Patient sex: F
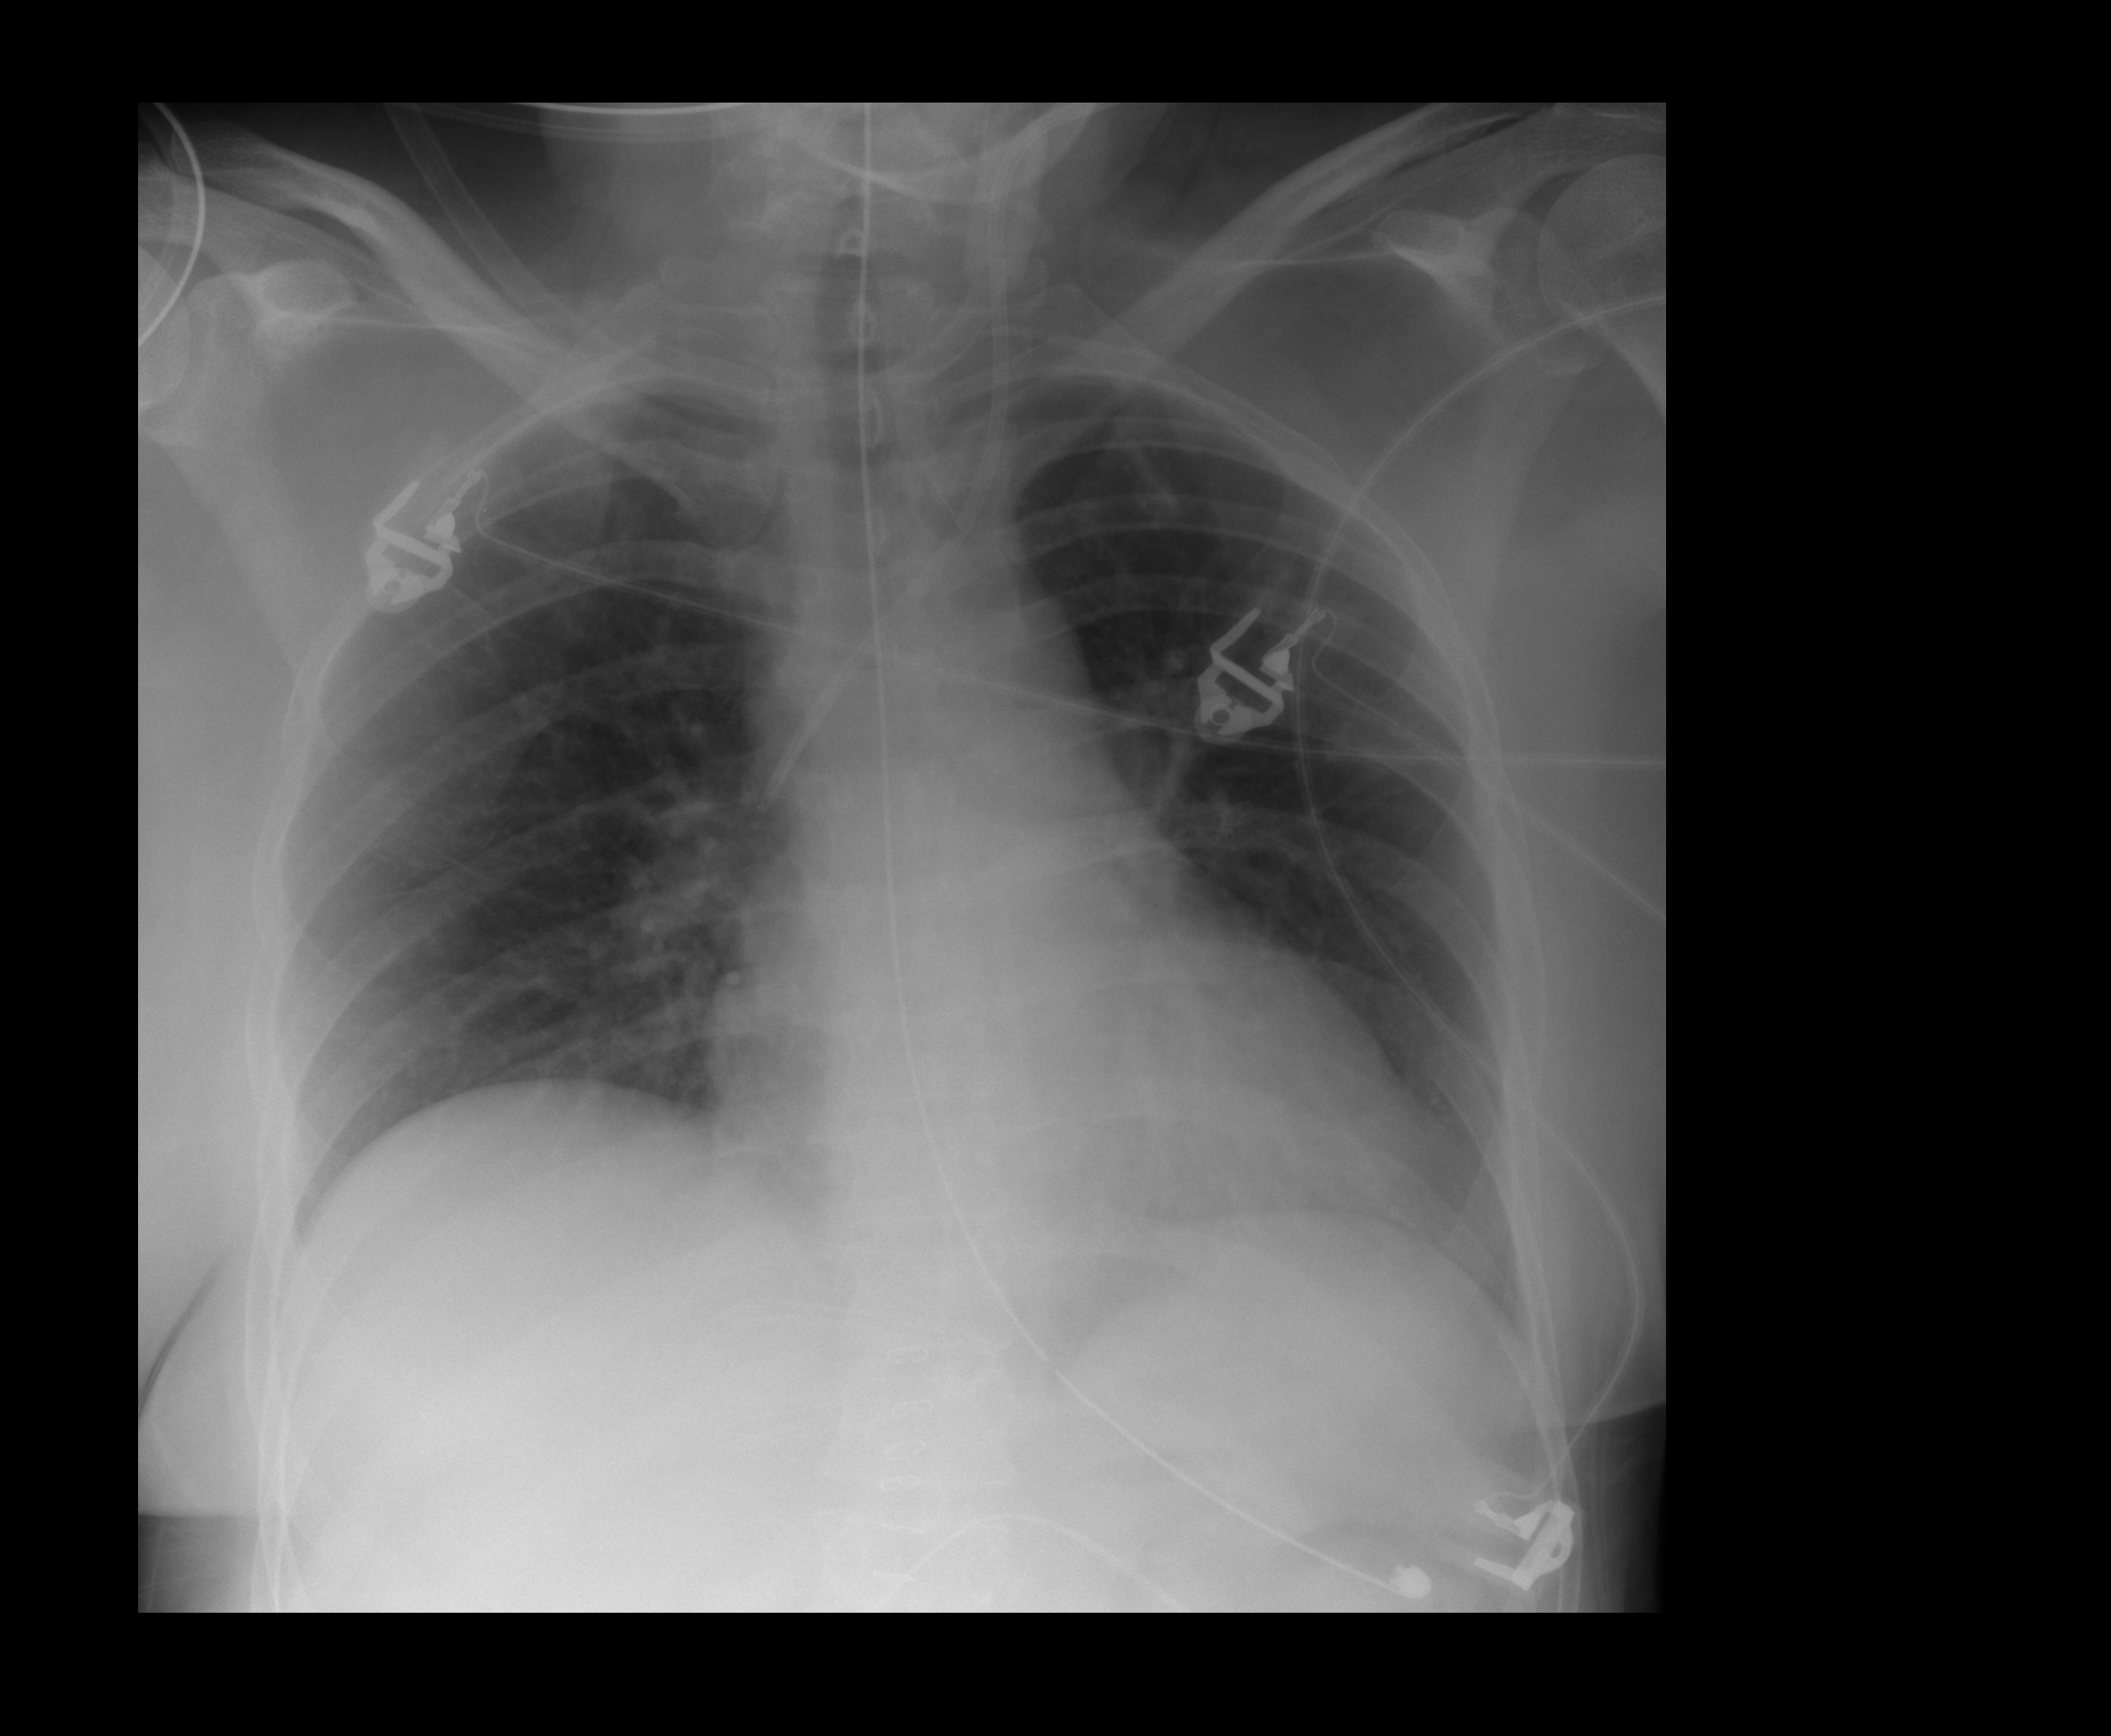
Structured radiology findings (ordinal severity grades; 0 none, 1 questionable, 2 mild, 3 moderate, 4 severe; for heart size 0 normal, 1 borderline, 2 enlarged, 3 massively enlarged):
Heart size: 0
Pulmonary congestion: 0
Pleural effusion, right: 0
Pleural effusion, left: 0
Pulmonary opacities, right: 0
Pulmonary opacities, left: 0
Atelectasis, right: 2
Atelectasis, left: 0